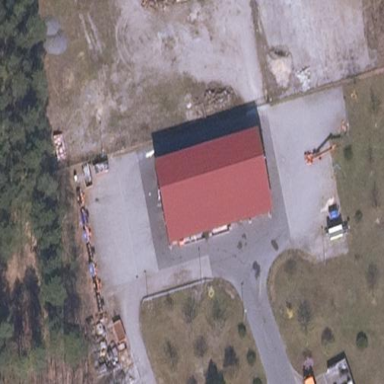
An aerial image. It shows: Commercial building.